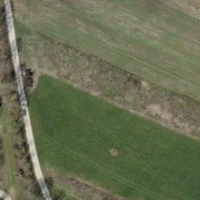
EUNIS habitat code: 52
Species observed at this site:
Hoplia argentea